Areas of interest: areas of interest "Park and greenspace"
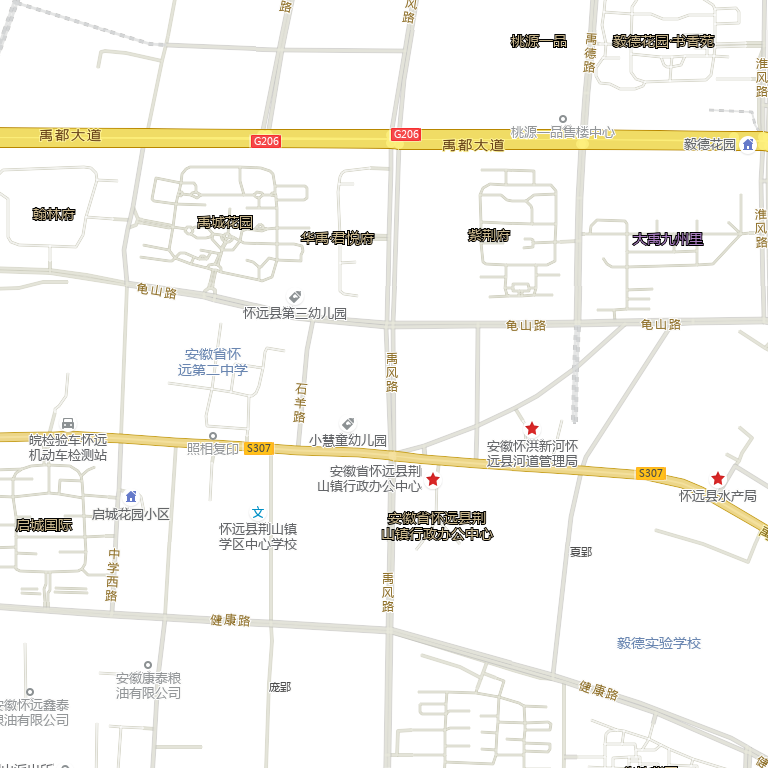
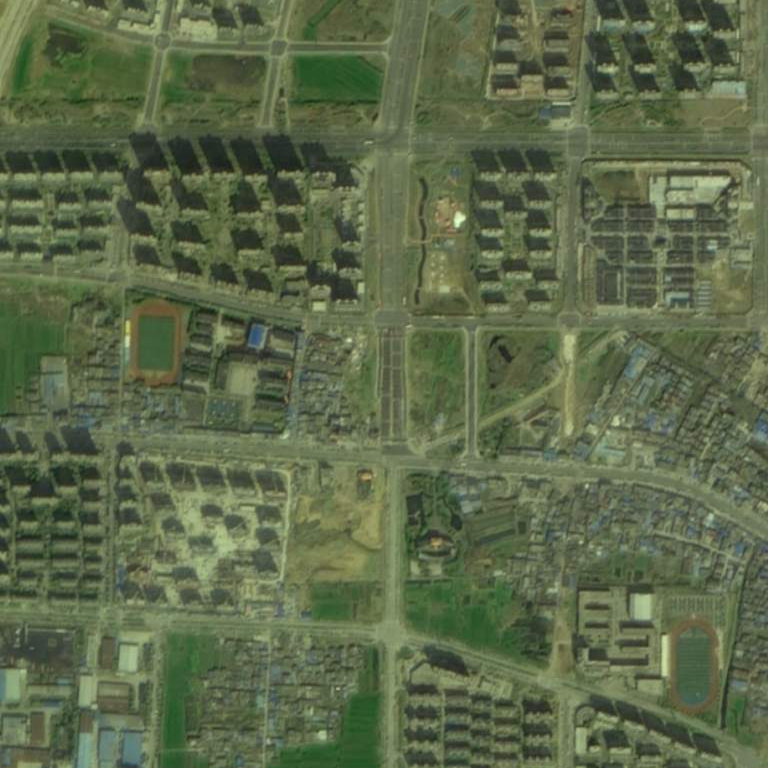